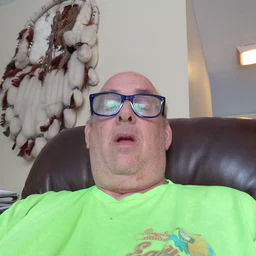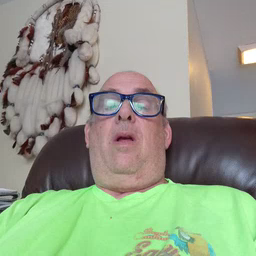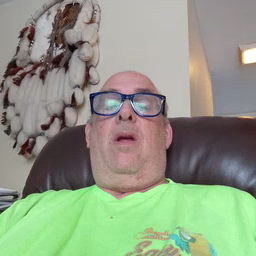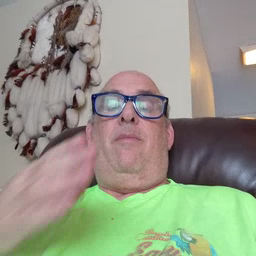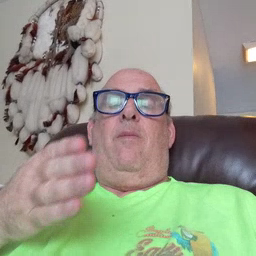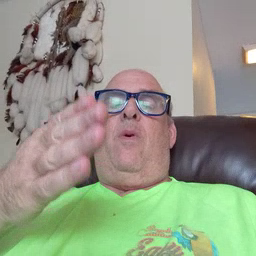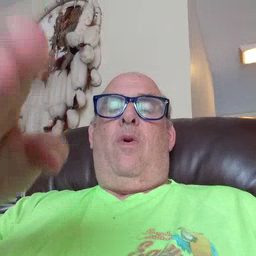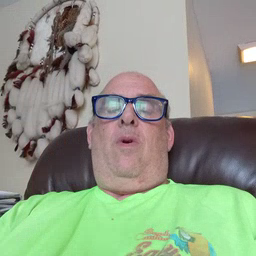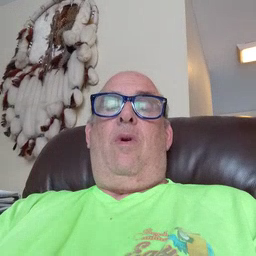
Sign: boat